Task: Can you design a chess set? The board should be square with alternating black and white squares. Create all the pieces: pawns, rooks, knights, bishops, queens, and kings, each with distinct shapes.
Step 4891:
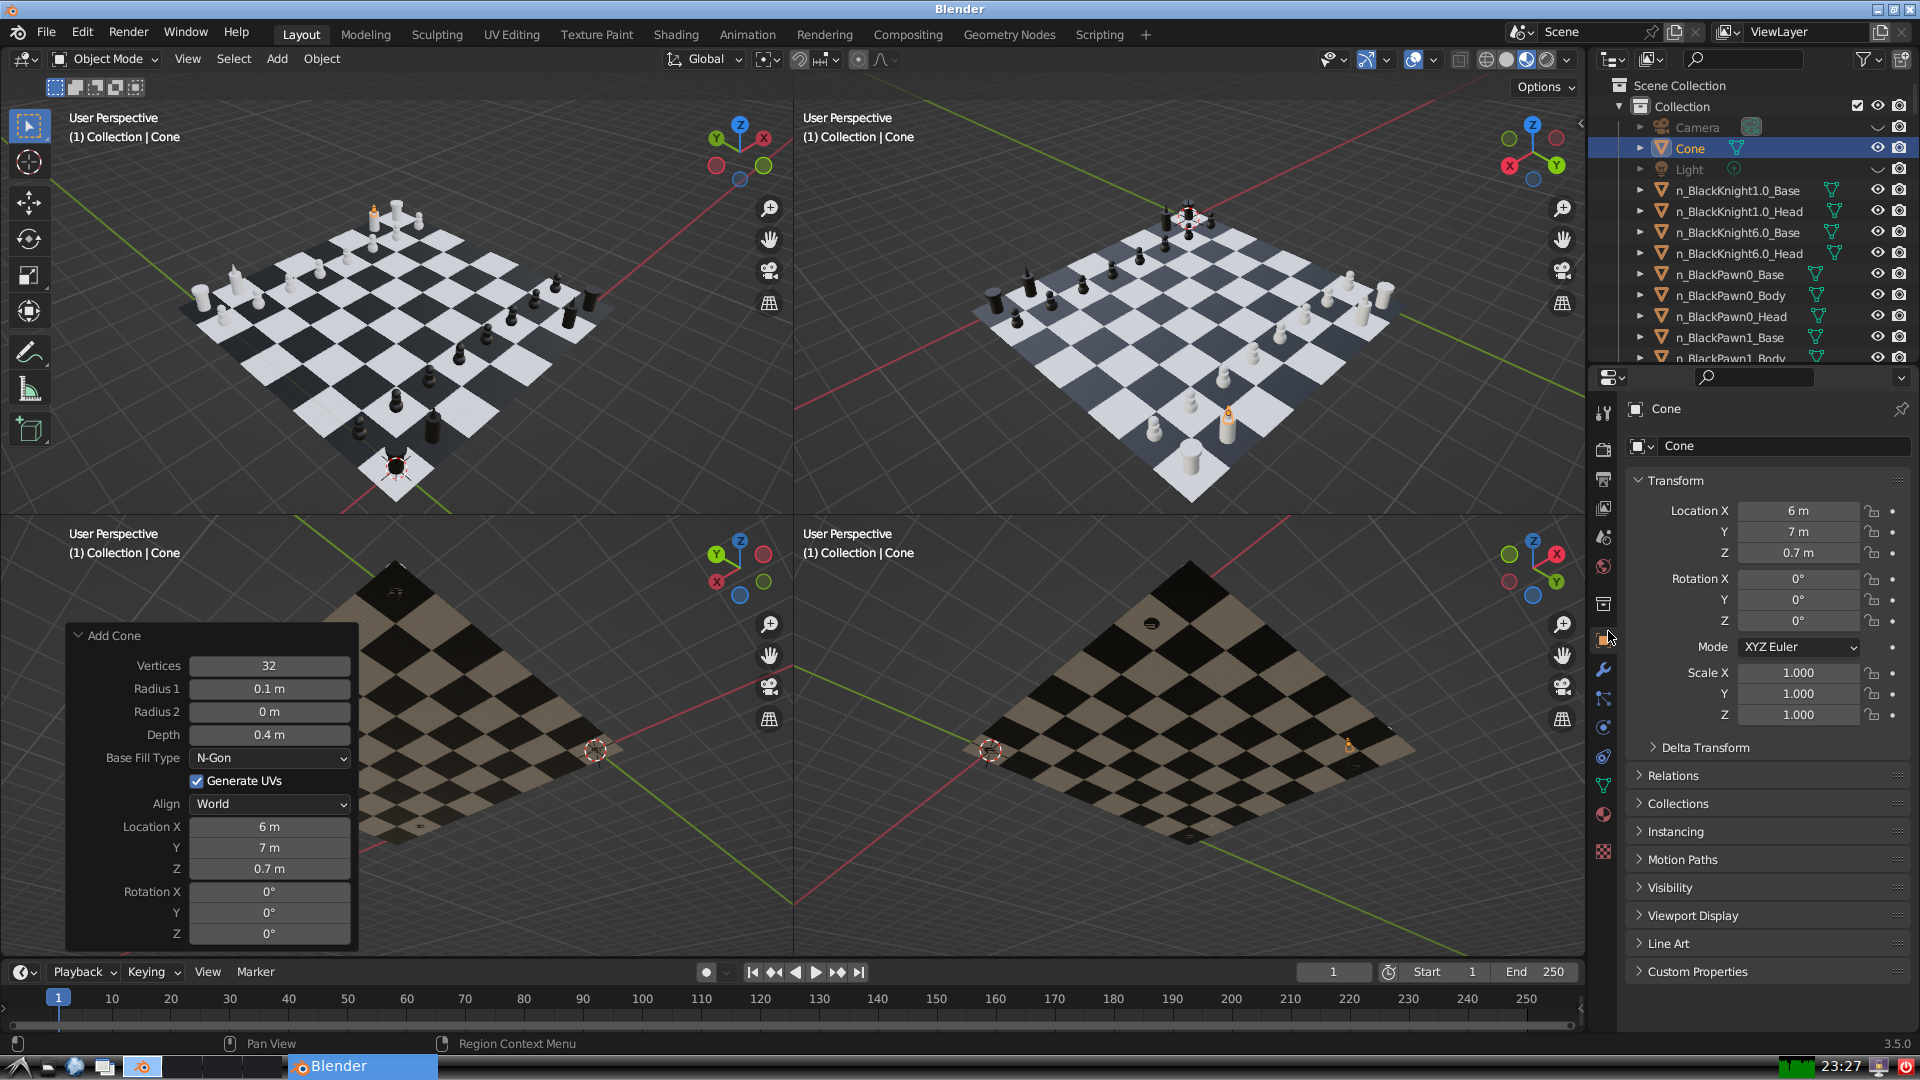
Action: {"mouse_move": [1732, 445]}